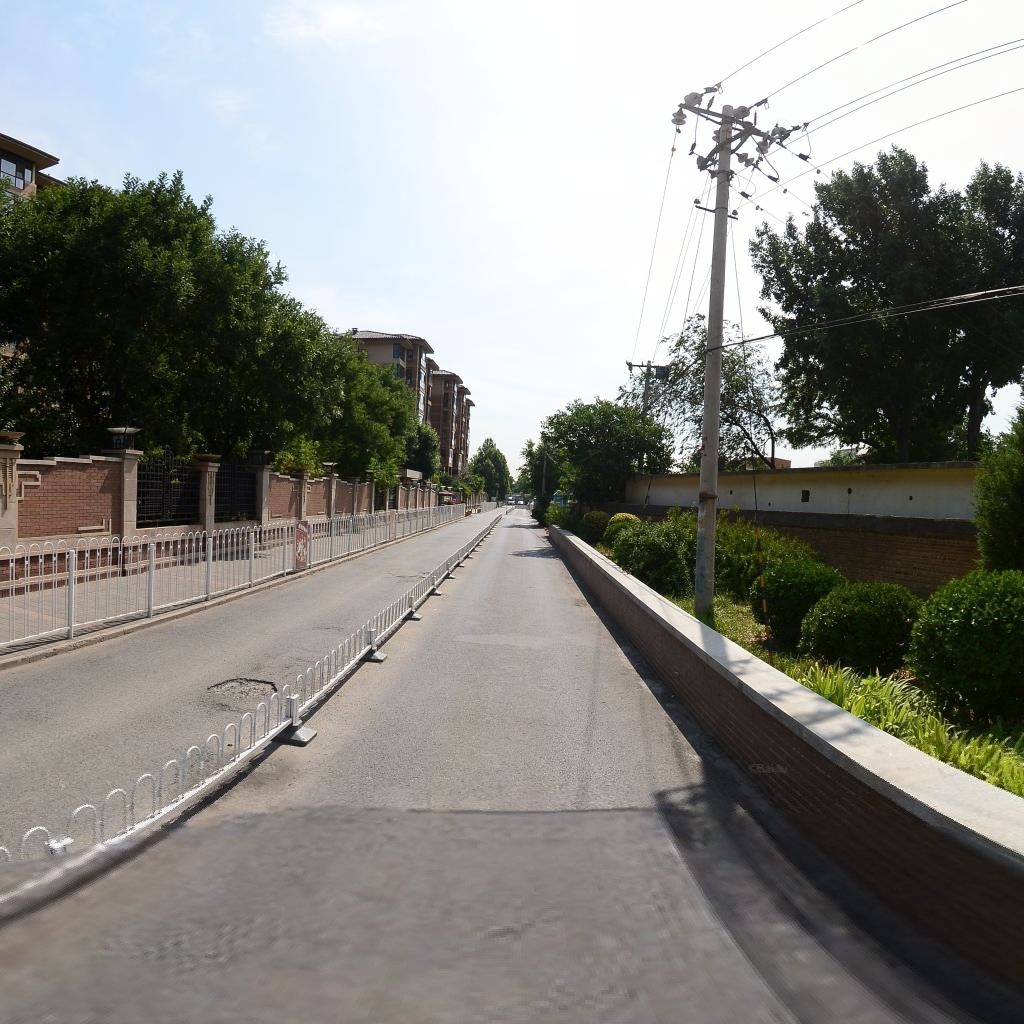
Region: Haidian
Road damage annotations: pothole